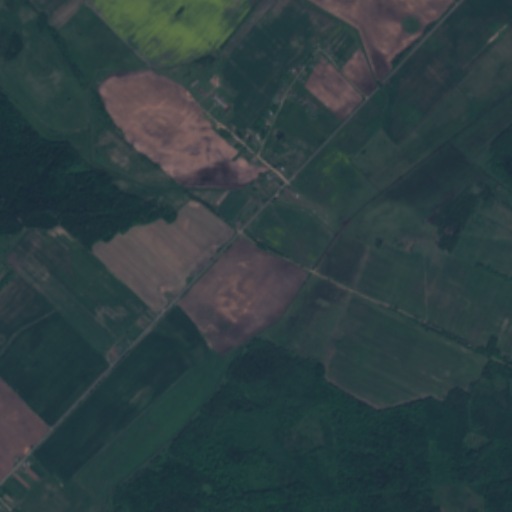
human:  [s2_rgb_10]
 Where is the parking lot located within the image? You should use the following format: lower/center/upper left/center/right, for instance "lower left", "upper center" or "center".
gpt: The parking lot is located in the center of the image.
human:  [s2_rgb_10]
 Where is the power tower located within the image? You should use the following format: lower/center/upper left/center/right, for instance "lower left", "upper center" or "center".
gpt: The power tower is located in the upper left of the image.
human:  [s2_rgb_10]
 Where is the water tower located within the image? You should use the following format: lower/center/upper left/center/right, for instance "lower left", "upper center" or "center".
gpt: The water tower is located in the upper center of the image.
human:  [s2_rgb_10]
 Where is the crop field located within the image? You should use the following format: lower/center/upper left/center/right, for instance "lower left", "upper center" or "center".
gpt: There is no crop field in the image.